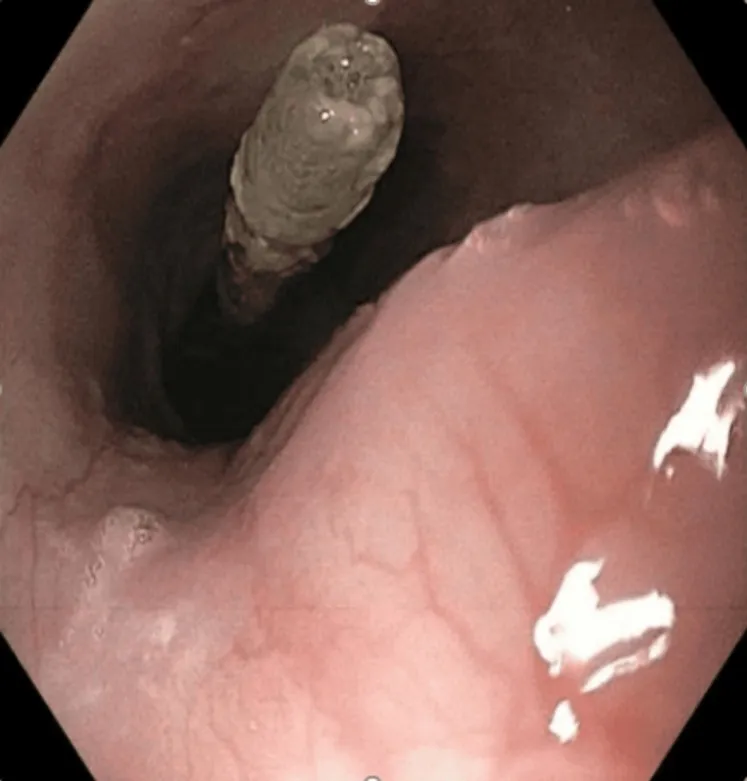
Jejunal limb of PEG-J tube within the mid-esophagus. PEG-J: Percutaneous endoscopic gastro-jejunal.
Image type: endoscopy (gi_endoscopy)